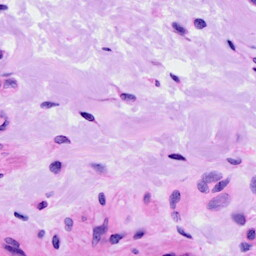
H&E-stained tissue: Ovarian